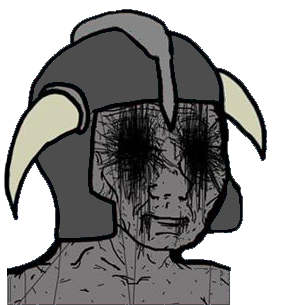
Label: 5_Tired_Wojak